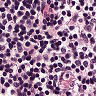
Metastatic tissue present: no